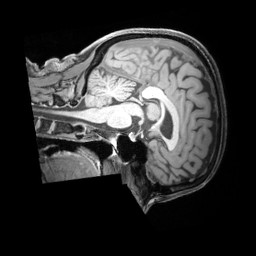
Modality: T1w
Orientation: sagittal
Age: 59
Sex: female
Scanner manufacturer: siemens
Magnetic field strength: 3 T
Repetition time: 1.97 s
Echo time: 0.00206 s